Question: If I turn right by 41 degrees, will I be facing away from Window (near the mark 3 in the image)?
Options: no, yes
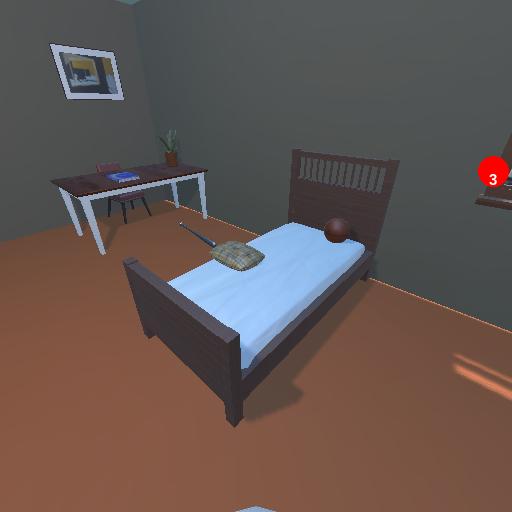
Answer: no